Question: My app data model is built to take in a large amount of entities within entities within entities as pictured below. I did approximately two hours of research before I caved and asked on this forum, so I made the effort to find out for myself and I'm not just wasting time.
Anyway, what I plan to do is have one local Recorder object that gets filled by the user, but then my app also needs to have the ability to take in another Recorder object from a bluetooth transfer and merge all of the incoming Recorder's entities and entities related to those entities and so on.
How can I go about moving the incoming Recorder's contents into the local copy and also find duplicate Match objects as they appear?
Is there an easier way besides using for loops to iterate through everything?

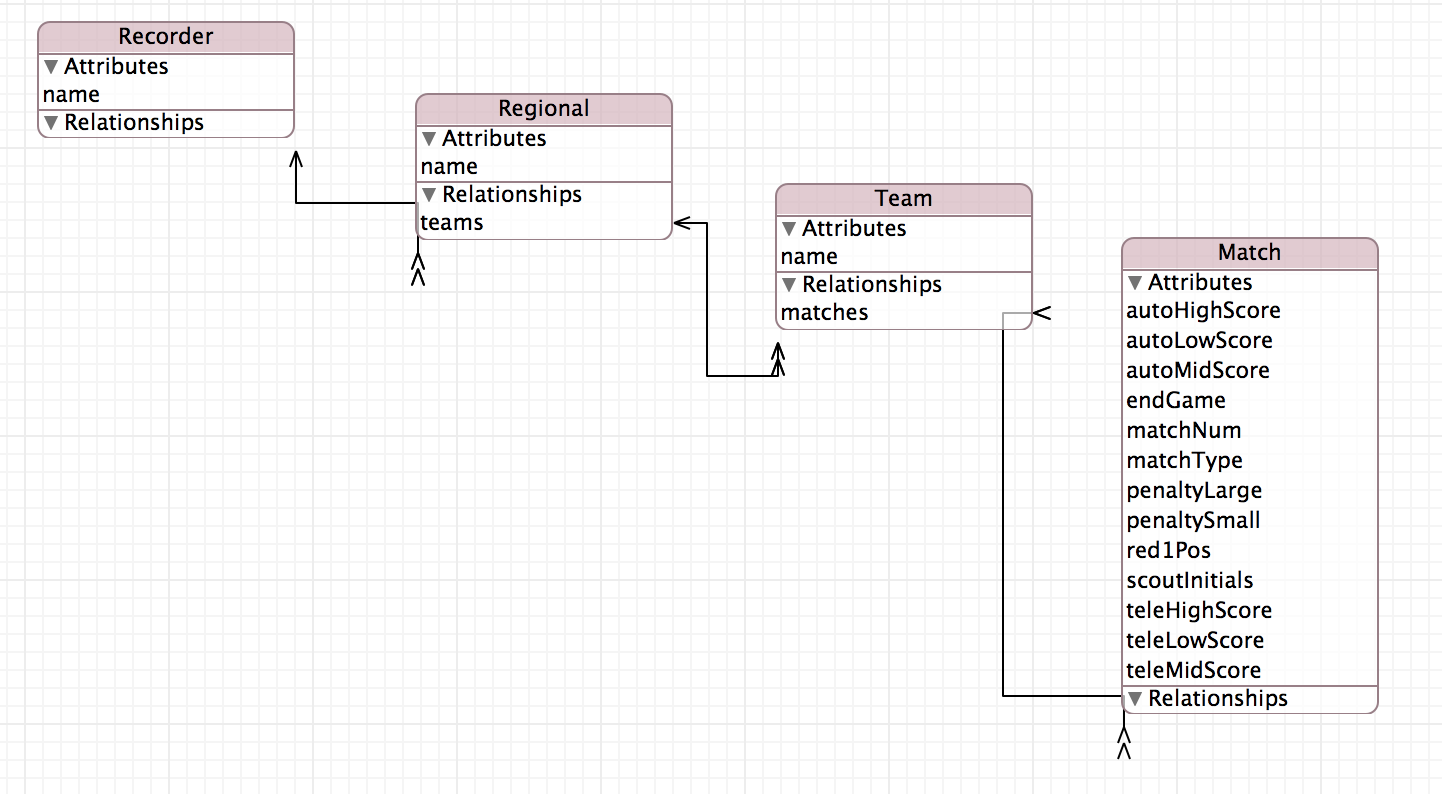
Answer: It's not totally clear what you're asking, but I'll take a stab.
Your diagram shows no subentities. It does show different entities that are connected by relationships. From my reading of what you asked, you aren't merging subentities. You are simply combining 'NSManagedObject' instances from two different sources.
It's a straightforward job, once you tighten up your terminology. Implement a find-or-create class method for each of your entities. That means you'll have to decide what makes a Regional, or Team, or Match, unique. Each of the find-or-create methods will always return an instance of its entity, either by retrieving an existing one, or by inserting, populating, and returning a new one. Defining fetch requests will make this task less tedious.
When you receive a new batch of results to merge, start at the top object, walk the relationships, and find-or-create for each object in the incoming set.
It looks to me like your Recorder entity doesn't do much, and is complicating things. You probably do want that class defined, but not stored within the Core Data model. A model of Regions, Teams, and Matches matches real world nicely, and makes the fetching/merging more obvious.